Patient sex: M
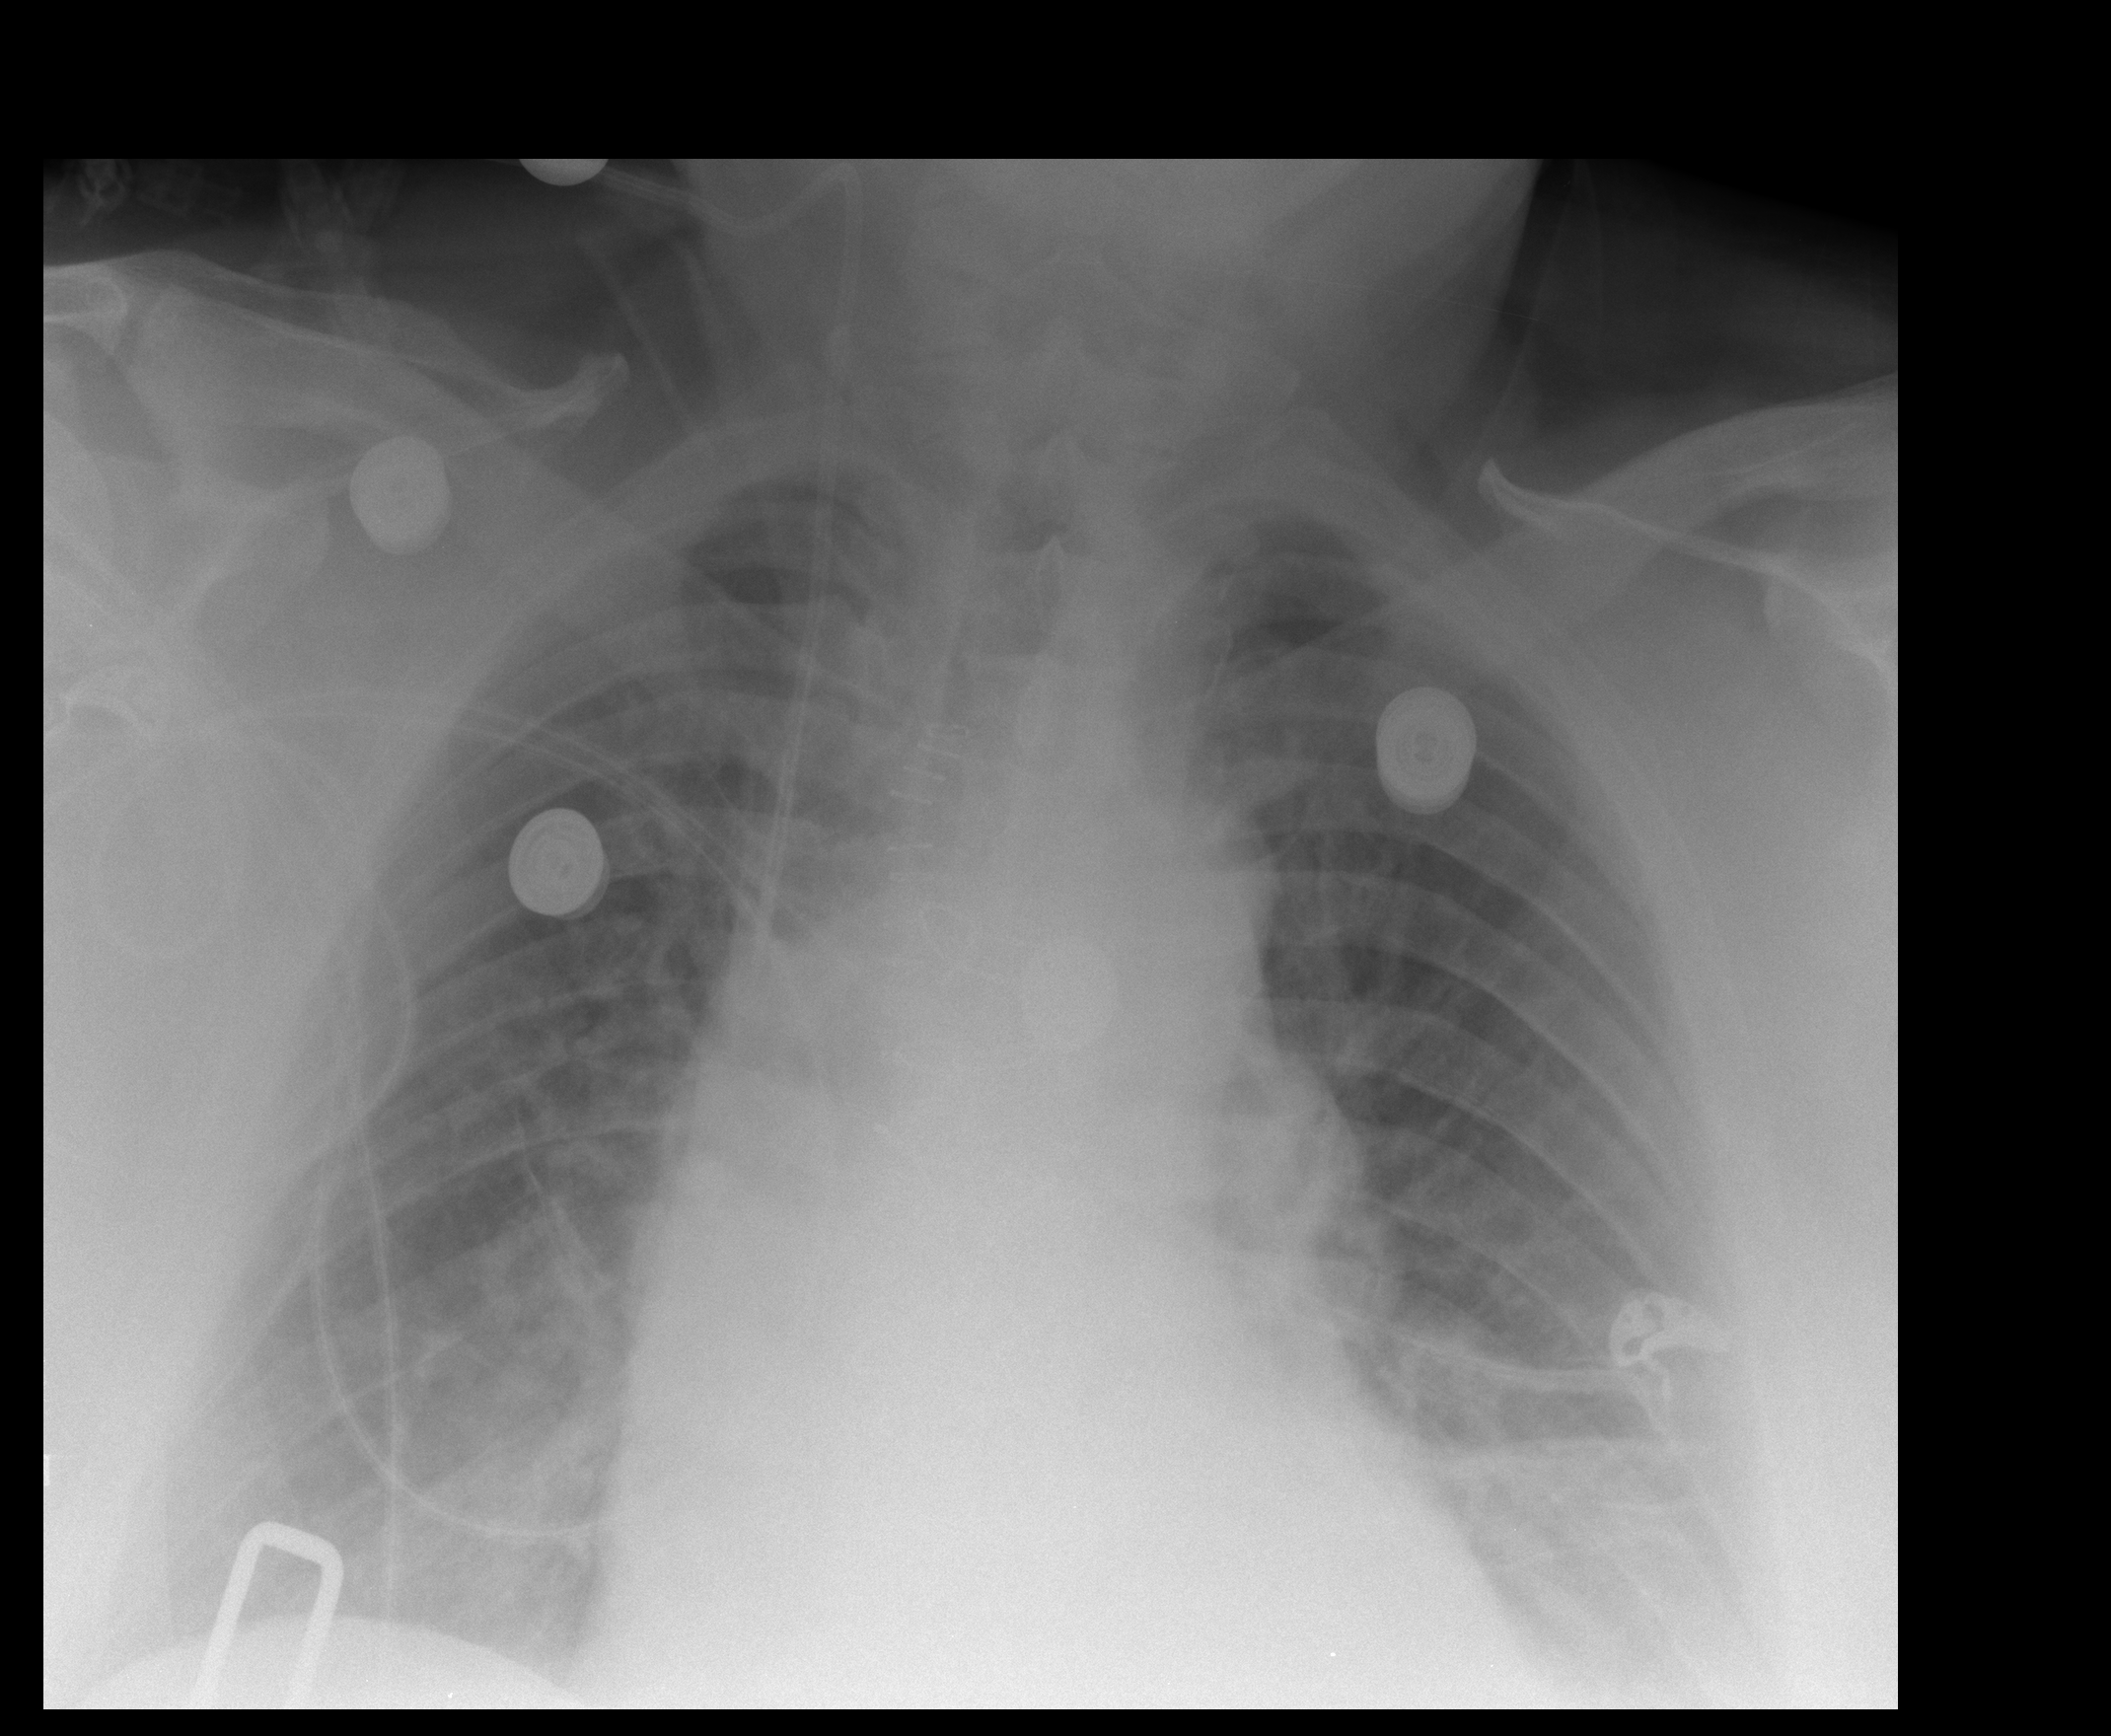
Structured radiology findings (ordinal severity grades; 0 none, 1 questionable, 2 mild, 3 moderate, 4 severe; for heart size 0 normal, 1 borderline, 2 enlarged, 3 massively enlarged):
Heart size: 2
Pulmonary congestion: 0
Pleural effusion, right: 1
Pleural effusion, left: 2
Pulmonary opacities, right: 0
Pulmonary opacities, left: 0
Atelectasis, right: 1
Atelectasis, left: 2